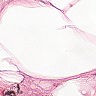
Metastatic tissue present: no